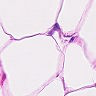
Metastatic tissue present: no